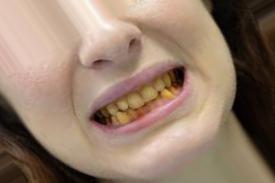
Condition: Tooth Discoloration